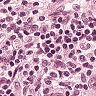
Metastatic tissue present: yes